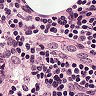
Metastatic tissue present: no